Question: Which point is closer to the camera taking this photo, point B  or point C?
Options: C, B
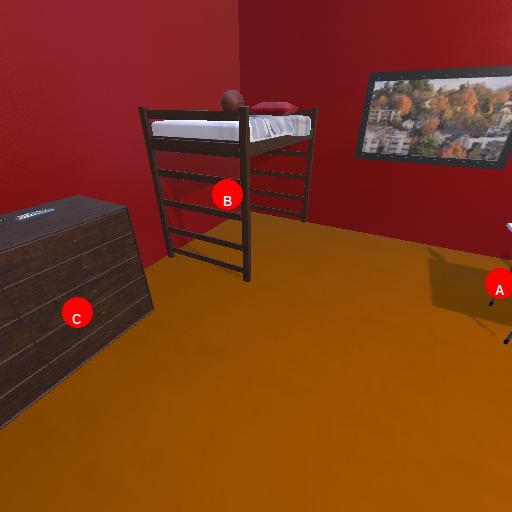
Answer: C